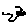
Label: bird